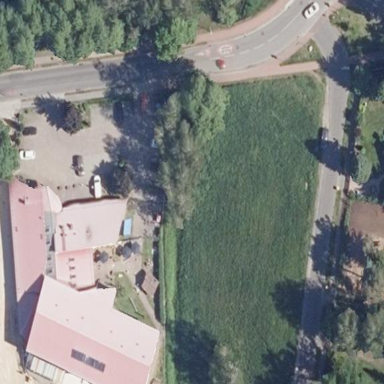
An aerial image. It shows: Kindergarten building.